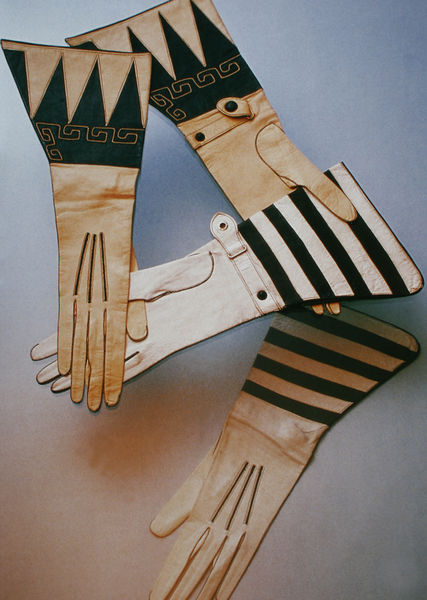
Titel: Handschuhe
Standort: Kyoto (Japan)
Institution: Kyoto Costume Institute
Schlagwörter: hand, frauen, braun, daumen, finger, handschuh, handschuhe, schwarz, beige, mode, muster, hände, knopf, rosa, linien, streifen, foto, vier, zirkus, zacken, leder, dreiecke, schaft, meander, schnitte, nähte, kyoto